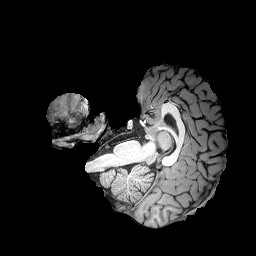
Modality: T1w
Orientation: axial
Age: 18
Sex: male
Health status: healthy